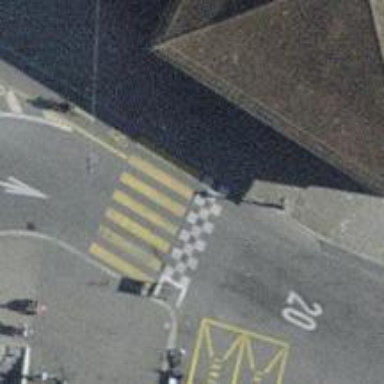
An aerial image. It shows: Uncontrolled zebra crossing with zebra markings.